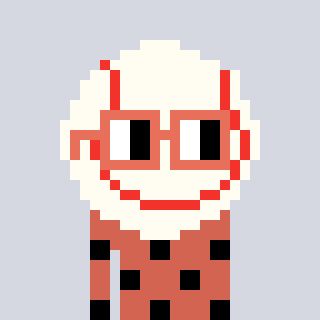
a pixel art character with square orange glasses, a baseball ball-shaped head and a peachy-colored body on a cool background